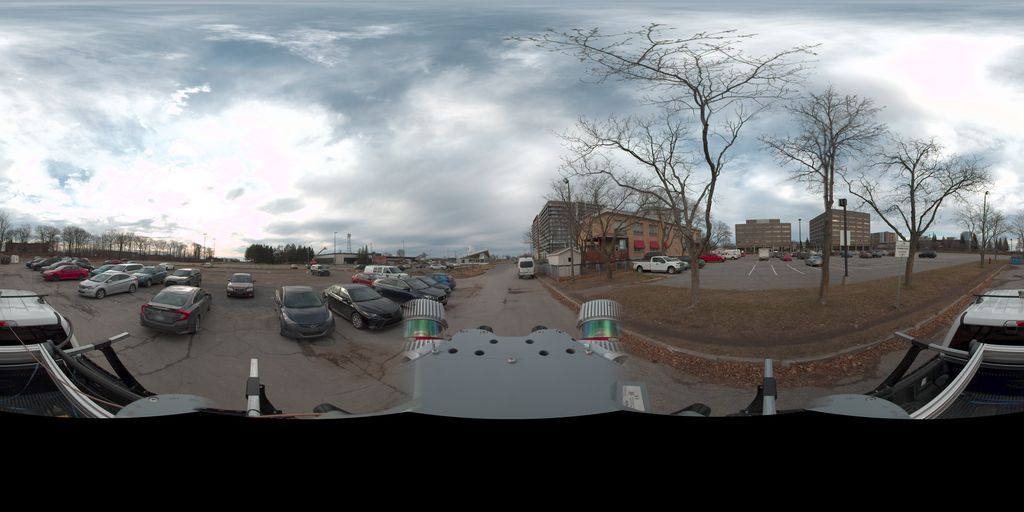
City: quebec_city